Question: What course?
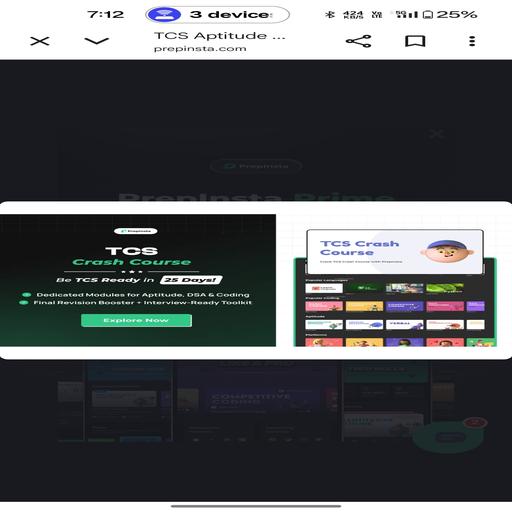
Answer: TCS Crash